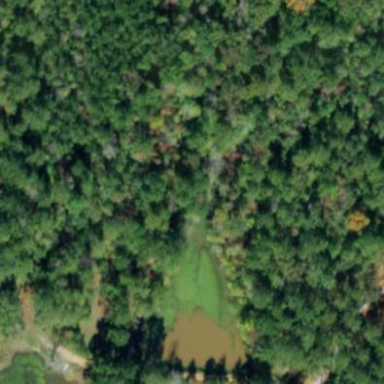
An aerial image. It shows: Pond with natural water.